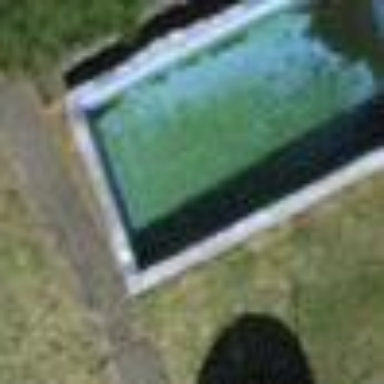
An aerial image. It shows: Swimming pool located in leisure land.